Question: sublime text 2 shows all my HTML code inside index.php in single color. same for other php files that contains HTML code. there is no color coding very strange! is'nt. although files containing only php code are normal.
i tried every theme and color scheme but same issue exists.

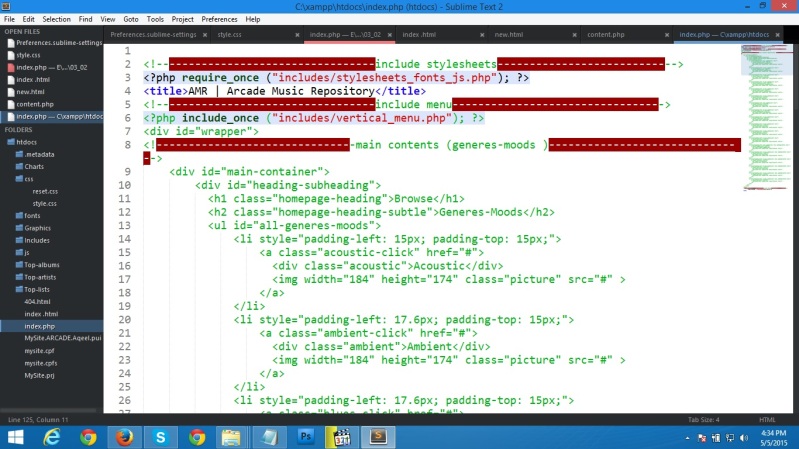
Answer: You have invalid comments (all the dashes that are highlighted in dark red), and Sublime is interpreting them as not closing, so your entire document is scoped as 'comment.block.html'. Here is an image of some of your code using the <URL>. The italic gray text indicates a comment:

Now here is the same code using valid comments ('<!-- text here -->'):

So, just fix your commenting style, and the syntax highlighting should work as expected.